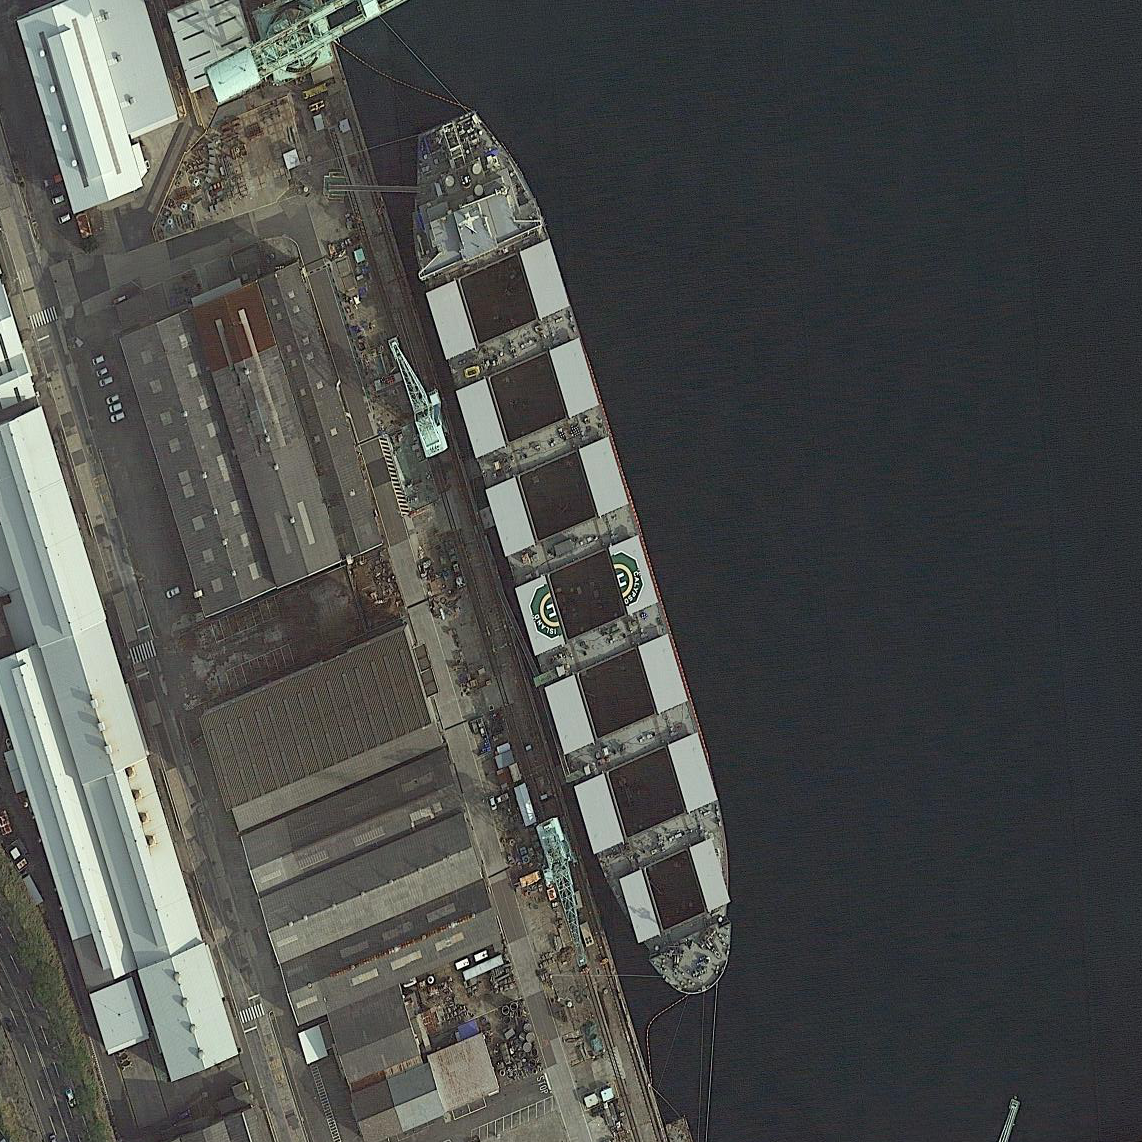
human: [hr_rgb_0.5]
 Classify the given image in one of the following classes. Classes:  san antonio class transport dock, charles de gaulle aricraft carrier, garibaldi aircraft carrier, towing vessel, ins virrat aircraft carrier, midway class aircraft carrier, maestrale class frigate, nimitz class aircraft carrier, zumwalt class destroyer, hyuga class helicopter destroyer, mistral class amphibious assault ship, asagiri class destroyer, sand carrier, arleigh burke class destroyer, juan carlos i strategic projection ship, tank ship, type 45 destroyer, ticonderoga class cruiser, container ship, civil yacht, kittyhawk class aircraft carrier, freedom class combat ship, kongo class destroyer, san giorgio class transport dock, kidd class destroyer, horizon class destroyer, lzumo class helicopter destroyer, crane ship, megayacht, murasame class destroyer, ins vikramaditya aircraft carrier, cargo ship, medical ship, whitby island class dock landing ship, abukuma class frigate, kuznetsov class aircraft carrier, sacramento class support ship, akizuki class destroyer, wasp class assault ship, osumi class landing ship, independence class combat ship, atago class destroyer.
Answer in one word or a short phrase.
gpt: Cargo ship